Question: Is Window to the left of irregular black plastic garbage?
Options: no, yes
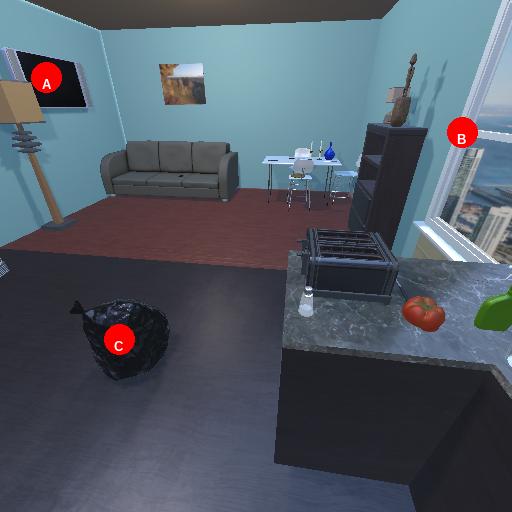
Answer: no